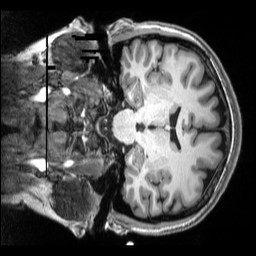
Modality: T1w
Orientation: coronal
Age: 24
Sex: female